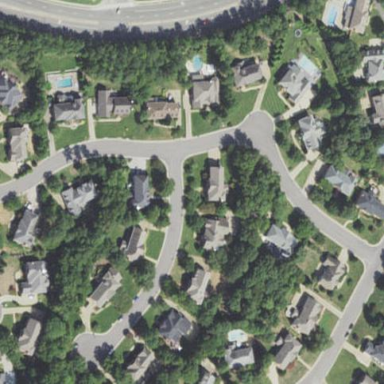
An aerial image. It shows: Residential area within neighborhood.